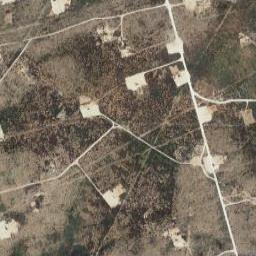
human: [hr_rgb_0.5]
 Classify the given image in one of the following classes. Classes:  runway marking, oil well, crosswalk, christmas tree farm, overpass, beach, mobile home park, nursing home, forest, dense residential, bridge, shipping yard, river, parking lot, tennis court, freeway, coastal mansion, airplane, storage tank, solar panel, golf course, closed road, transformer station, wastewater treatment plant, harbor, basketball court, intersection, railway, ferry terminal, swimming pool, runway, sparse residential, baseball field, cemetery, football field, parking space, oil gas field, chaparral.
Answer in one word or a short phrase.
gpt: oil gas field